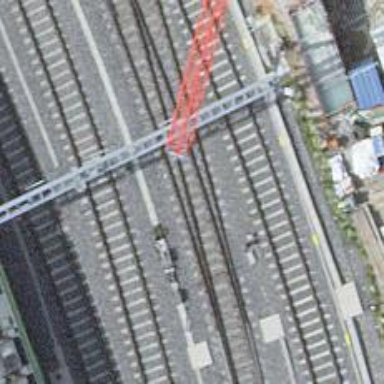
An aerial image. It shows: Single-track electrified railway service yard with contact line for trains.